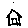
Label: house